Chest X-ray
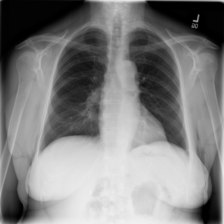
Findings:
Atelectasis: negative
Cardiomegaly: negative
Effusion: negative
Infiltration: negative
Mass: negative
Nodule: negative
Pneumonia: negative
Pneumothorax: negative
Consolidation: negative
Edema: negative
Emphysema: negative
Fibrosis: negative
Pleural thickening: negative
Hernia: negative